Interaction volume radius: 5 \u00c5
Interaction volume height: 10 \u00c5
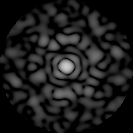
Disorder parameter: 0.8627